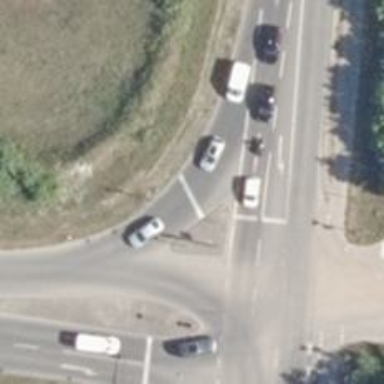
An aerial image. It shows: Road with traffic signals.